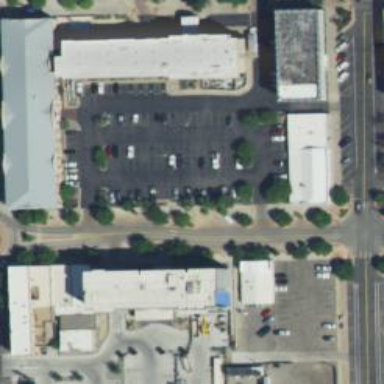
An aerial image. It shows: Parking space is available.